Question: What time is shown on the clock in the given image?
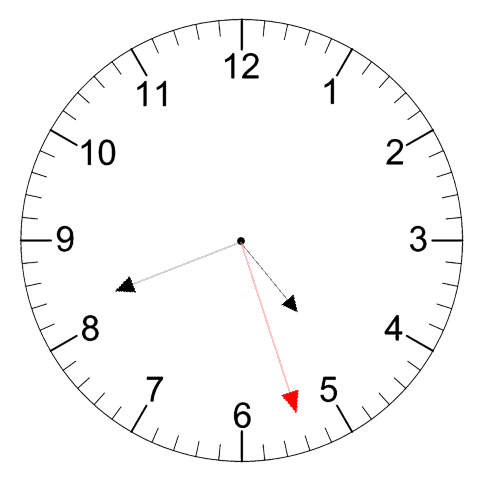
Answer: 04:41:27